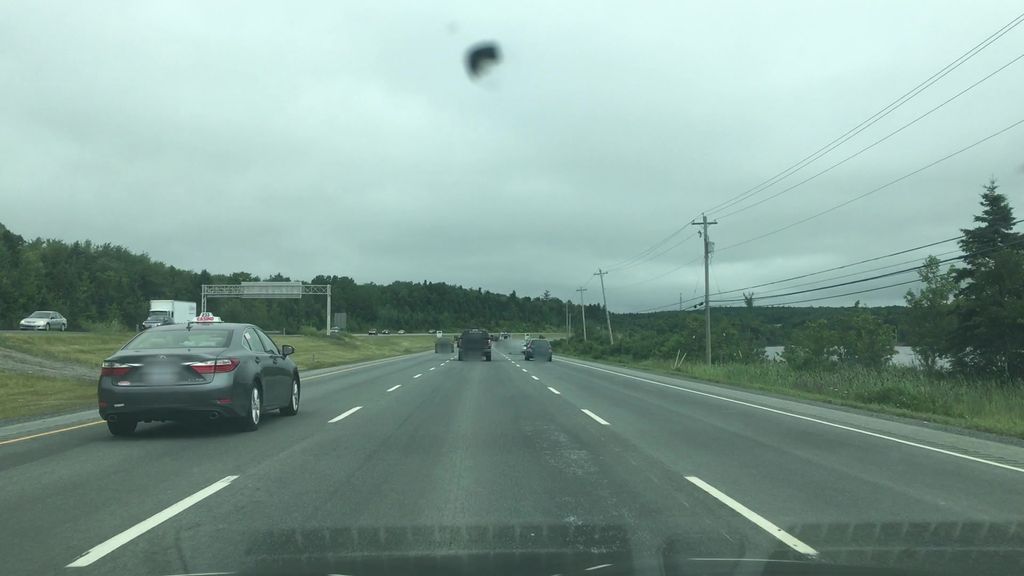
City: halifax